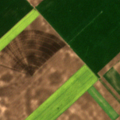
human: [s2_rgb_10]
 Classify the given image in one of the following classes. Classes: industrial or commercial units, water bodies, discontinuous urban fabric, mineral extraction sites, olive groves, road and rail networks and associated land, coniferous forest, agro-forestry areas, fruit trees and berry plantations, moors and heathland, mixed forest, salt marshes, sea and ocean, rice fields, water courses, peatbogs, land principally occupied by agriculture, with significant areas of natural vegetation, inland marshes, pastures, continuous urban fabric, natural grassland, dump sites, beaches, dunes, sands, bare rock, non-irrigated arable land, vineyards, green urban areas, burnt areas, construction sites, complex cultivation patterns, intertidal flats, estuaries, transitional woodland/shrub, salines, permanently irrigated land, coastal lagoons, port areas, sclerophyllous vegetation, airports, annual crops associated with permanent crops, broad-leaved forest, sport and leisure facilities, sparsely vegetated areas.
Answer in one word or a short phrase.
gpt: non-irrigated arable land